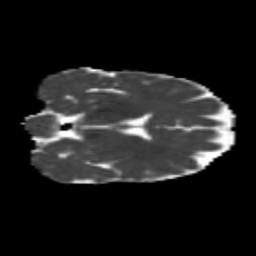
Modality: MD
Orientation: coronal
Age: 46
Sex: female
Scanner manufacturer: siemens
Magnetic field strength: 3 T
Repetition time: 1.8 s
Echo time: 0.07 s